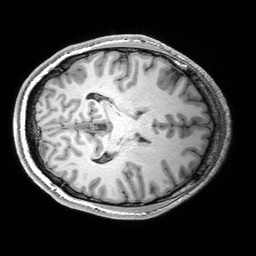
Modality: T1w
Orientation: coronal
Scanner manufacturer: siemens
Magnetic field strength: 3 T
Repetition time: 2.53 s
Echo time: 0.00299 s